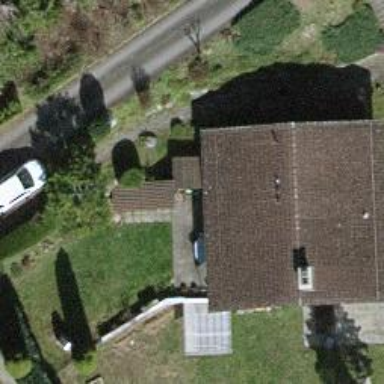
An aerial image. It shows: Simple and straightforward house.